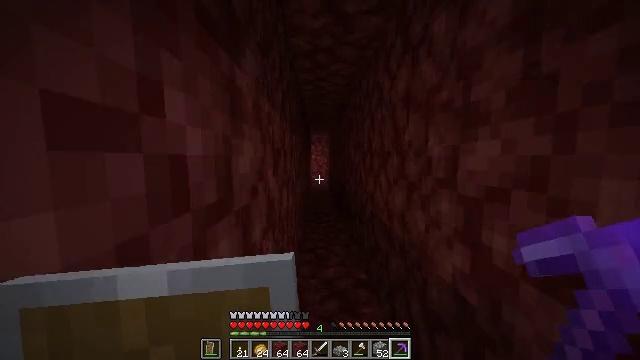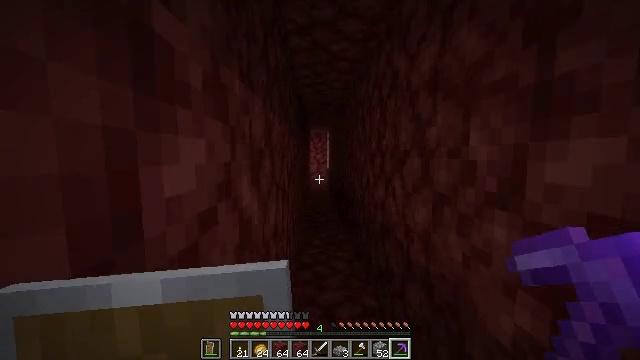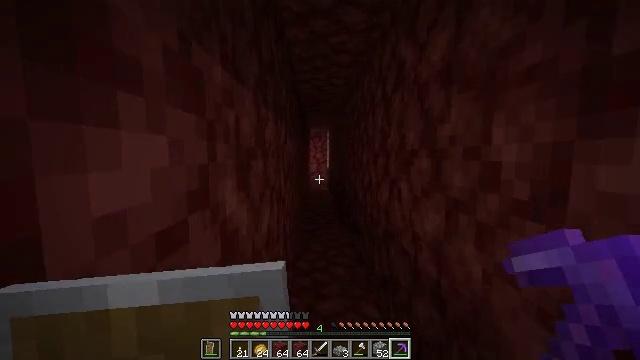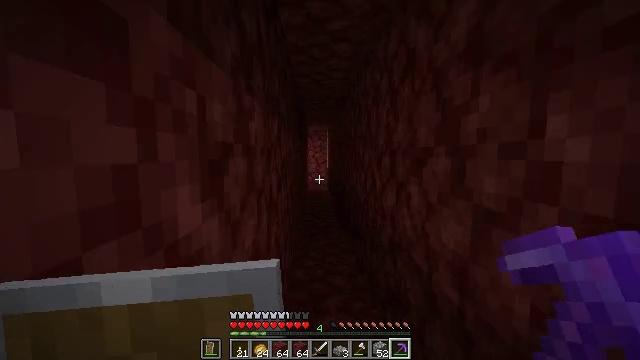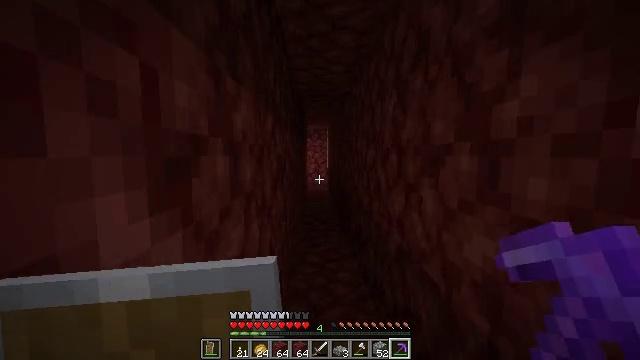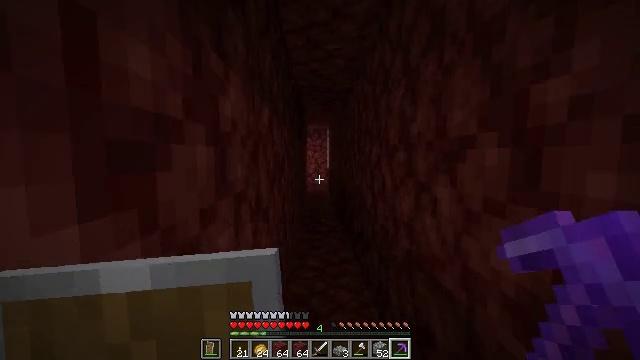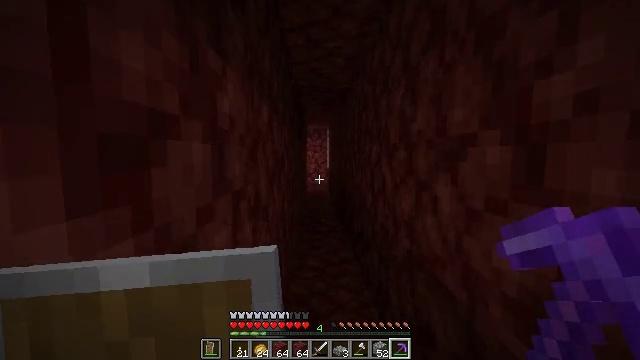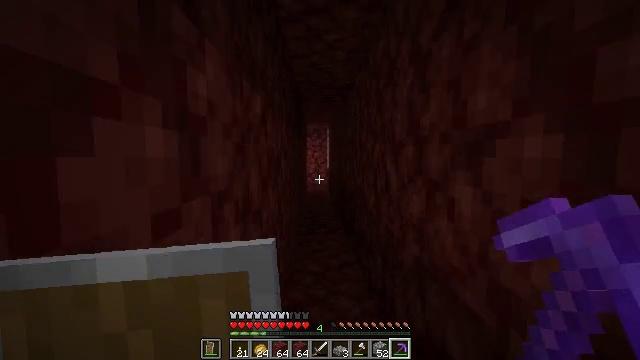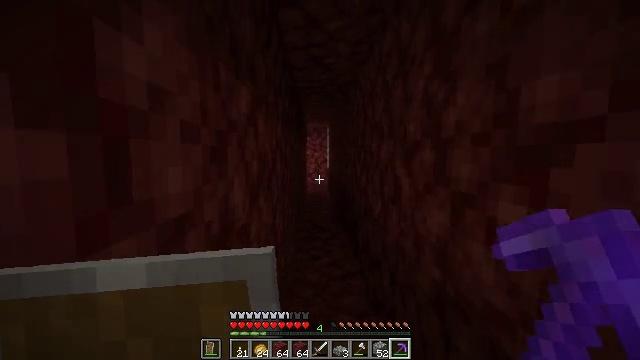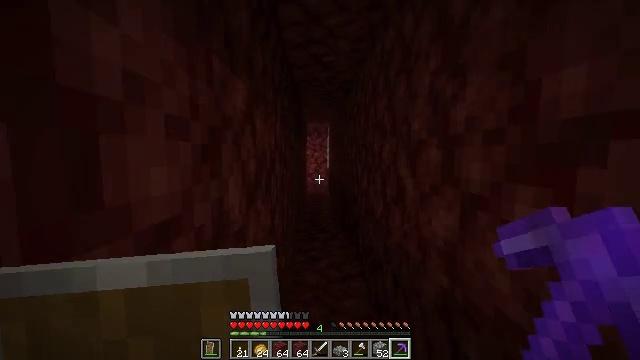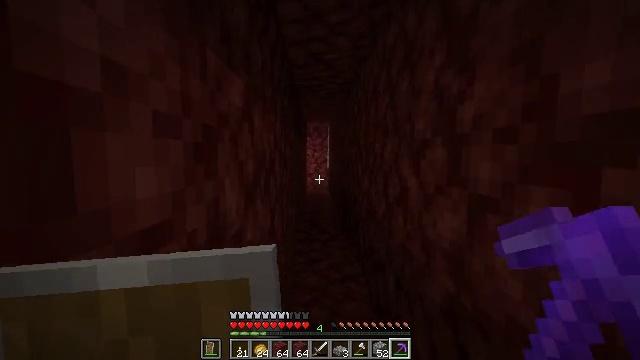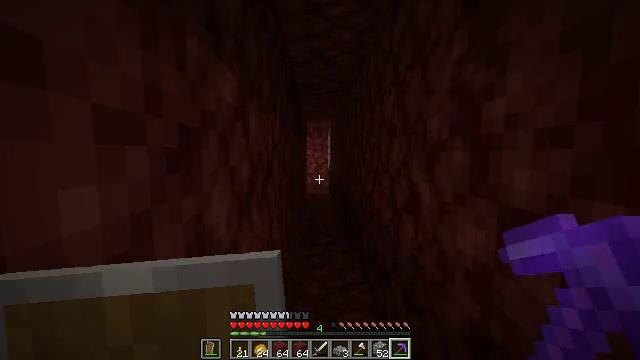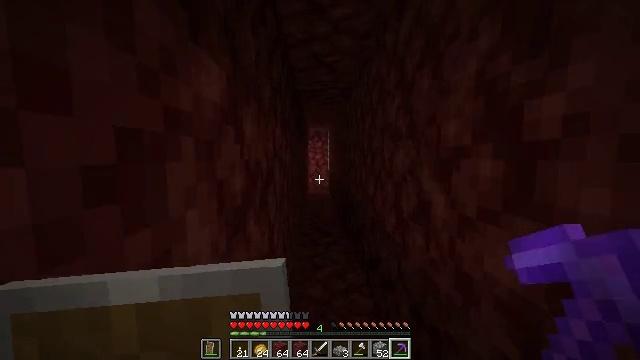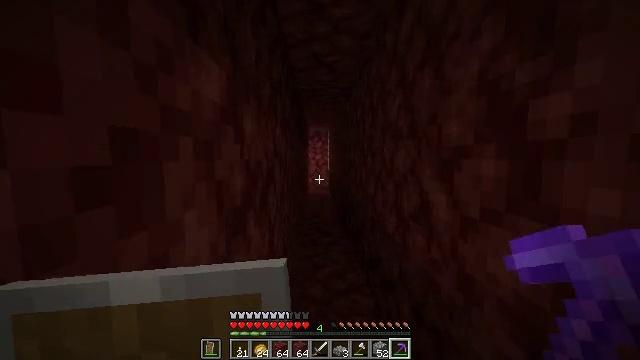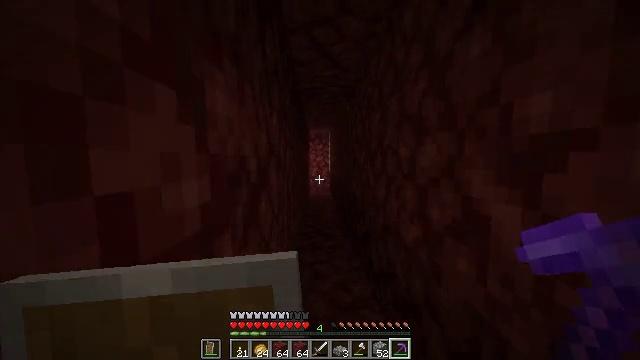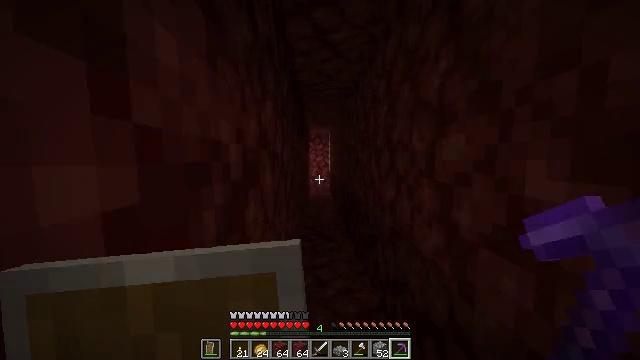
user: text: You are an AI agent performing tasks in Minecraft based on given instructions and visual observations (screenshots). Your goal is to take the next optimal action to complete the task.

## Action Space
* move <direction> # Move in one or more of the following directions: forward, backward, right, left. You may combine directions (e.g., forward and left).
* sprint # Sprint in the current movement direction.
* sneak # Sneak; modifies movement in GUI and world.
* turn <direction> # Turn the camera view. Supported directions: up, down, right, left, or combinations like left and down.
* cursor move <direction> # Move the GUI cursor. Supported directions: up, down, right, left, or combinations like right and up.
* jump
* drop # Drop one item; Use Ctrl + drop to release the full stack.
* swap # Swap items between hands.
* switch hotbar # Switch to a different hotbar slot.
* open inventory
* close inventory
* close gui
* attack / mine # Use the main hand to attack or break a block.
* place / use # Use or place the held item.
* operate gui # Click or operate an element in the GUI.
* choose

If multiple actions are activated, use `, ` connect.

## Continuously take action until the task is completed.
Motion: motion action
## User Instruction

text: craft item air
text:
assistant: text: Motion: move forward
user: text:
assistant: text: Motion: move forward
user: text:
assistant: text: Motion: move forward
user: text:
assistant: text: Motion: no_op
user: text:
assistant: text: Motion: no_op
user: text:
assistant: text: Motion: move forward
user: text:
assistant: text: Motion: move forward
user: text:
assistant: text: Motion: move forward
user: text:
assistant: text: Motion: no_op
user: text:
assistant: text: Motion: no_op
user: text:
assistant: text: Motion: move forward
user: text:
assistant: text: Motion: move forward
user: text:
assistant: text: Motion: move forward
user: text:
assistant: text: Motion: move forward
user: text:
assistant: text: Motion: move forward
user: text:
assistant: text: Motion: move forward
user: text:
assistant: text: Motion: move forward
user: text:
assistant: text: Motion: move forward
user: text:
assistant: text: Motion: move forward
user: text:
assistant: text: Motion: move forward
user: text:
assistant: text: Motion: move forward
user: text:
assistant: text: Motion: move forward
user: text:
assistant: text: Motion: move forward
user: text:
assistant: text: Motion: move forward
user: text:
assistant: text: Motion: move forward
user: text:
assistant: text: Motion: move forward
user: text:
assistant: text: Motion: move forward
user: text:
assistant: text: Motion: move forward
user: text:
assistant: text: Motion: move forward
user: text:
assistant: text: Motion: move forward